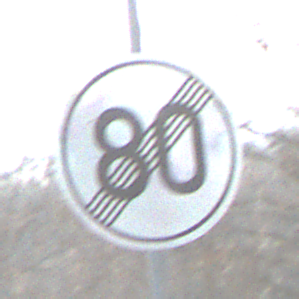
Verkehrszeichen: EndeGeschwindigkeit80
Umgebung: Outdoor, Nature
Tageszeit: MorningAfternoon
Wetter: PartlyCloudy
Licht: Natural
Jahreszeit: NotSpecified
Kontrast: HighContrast